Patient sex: F
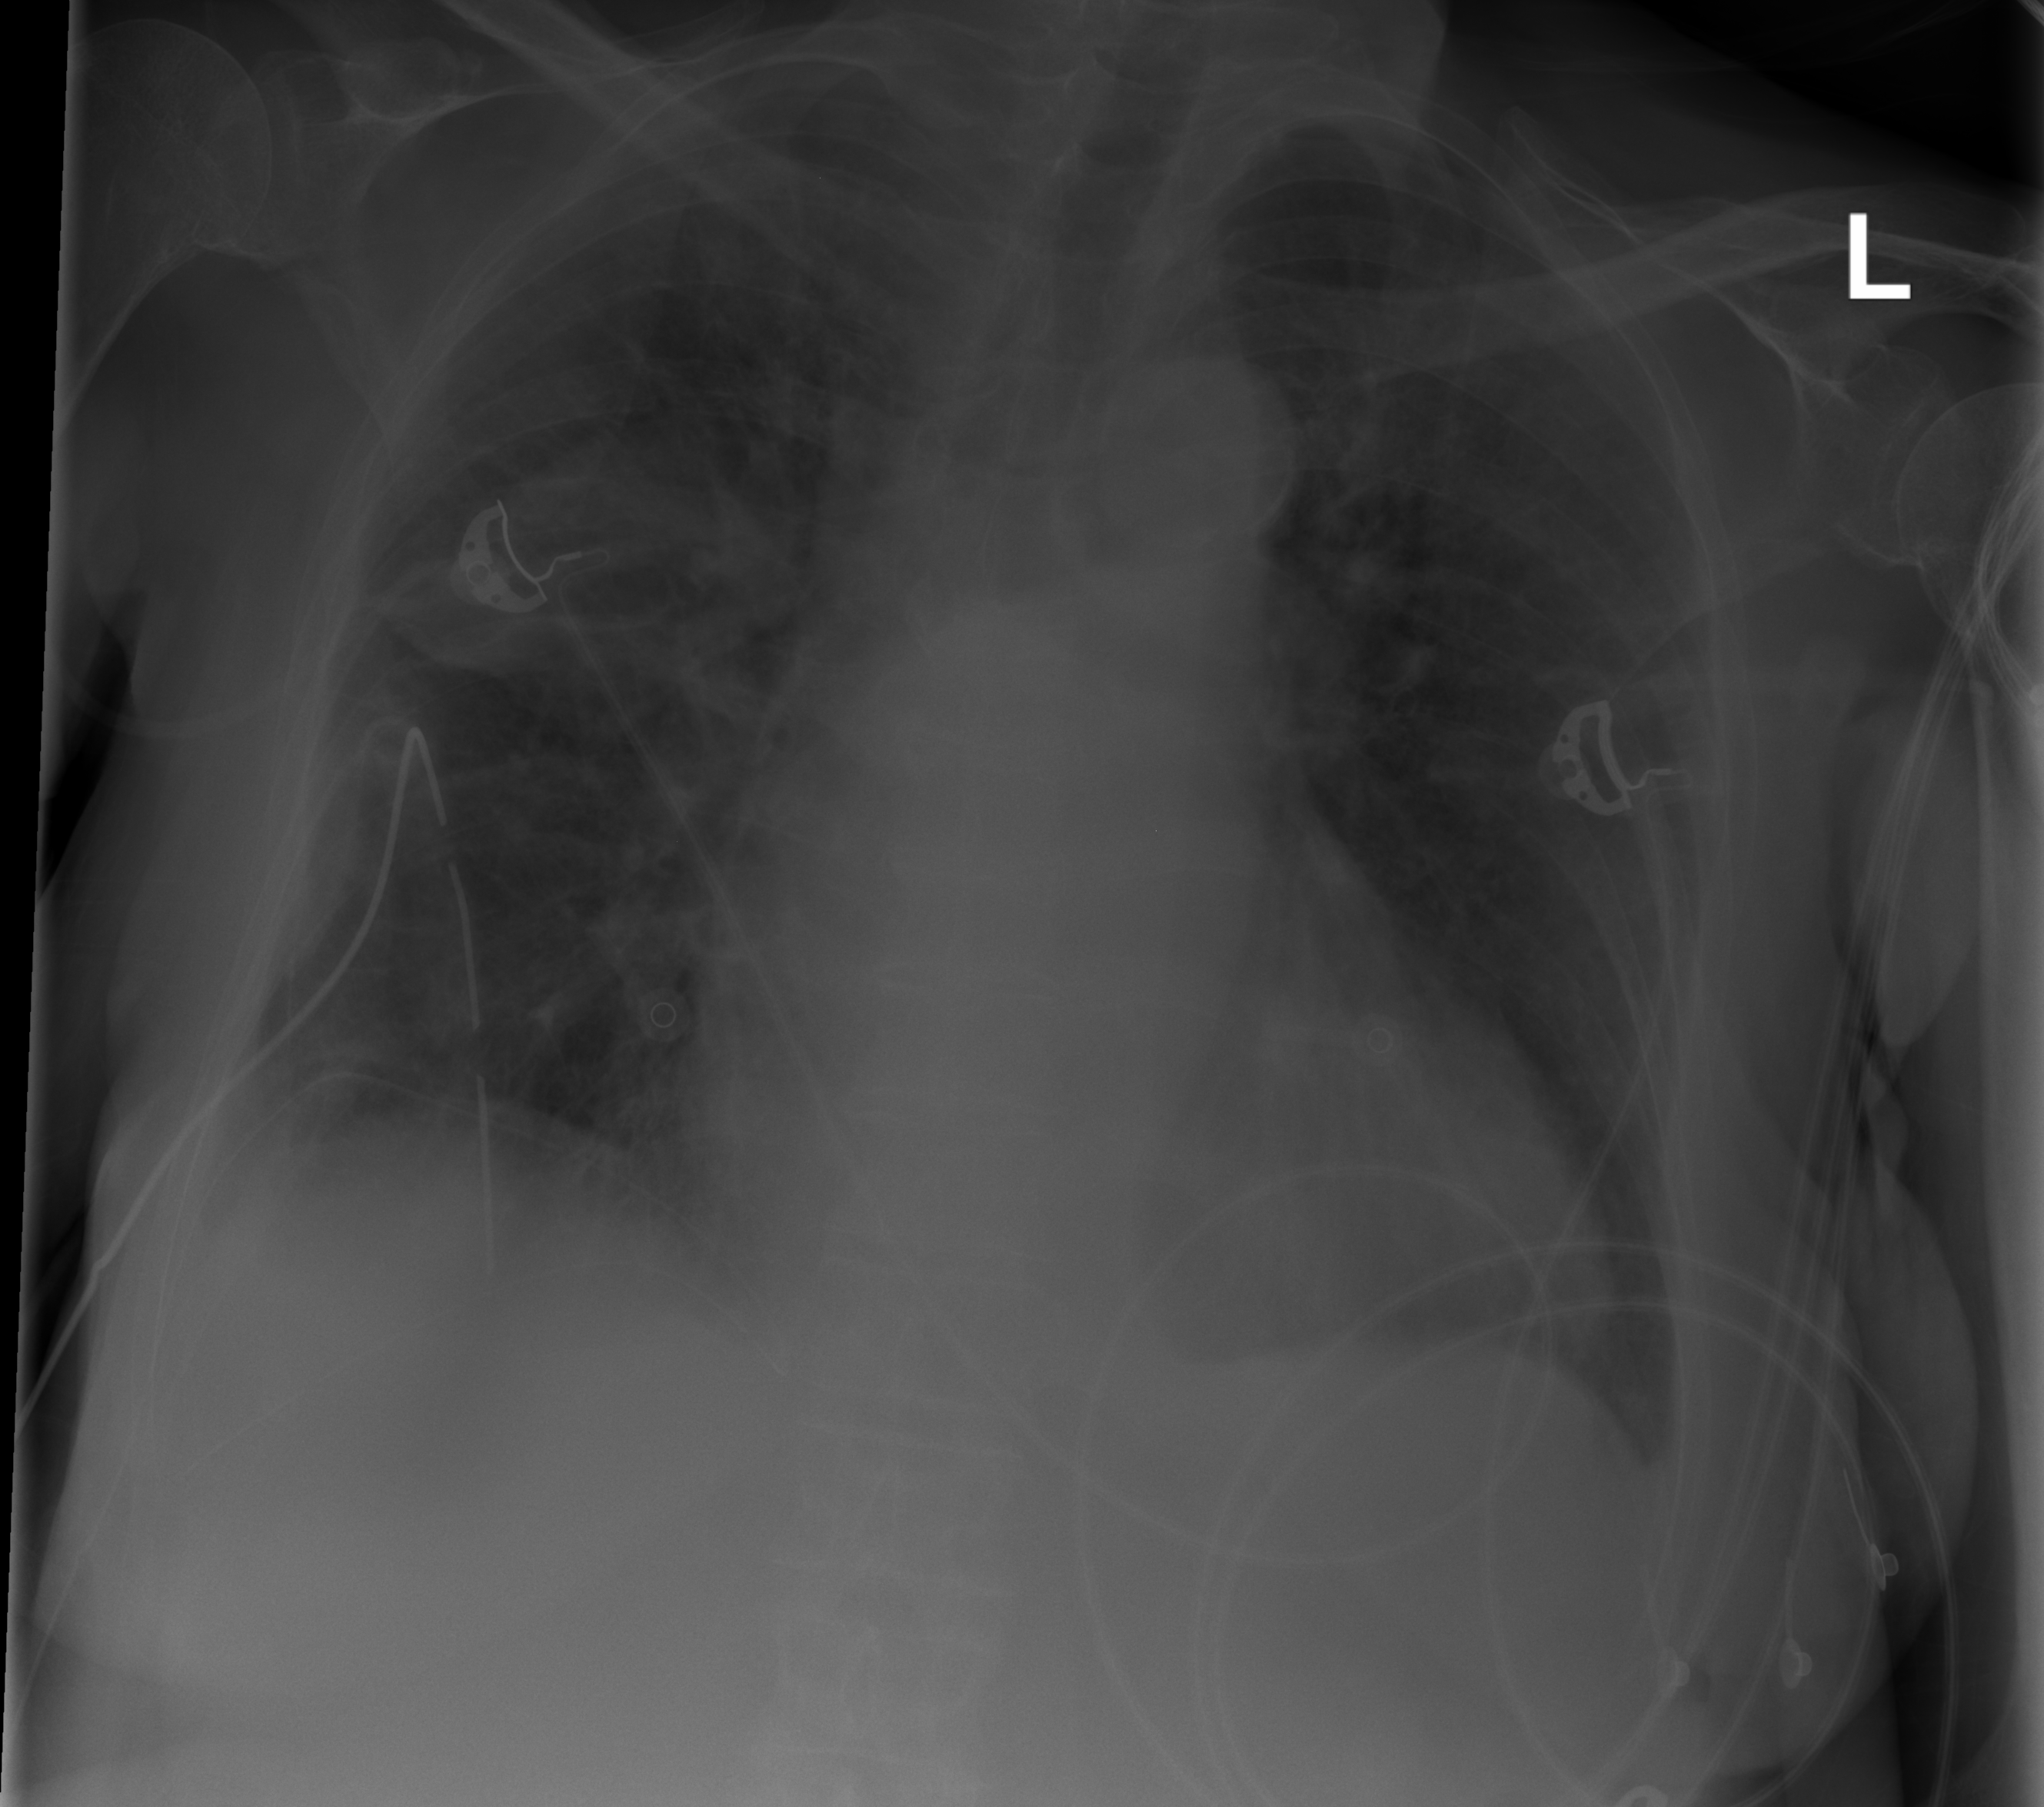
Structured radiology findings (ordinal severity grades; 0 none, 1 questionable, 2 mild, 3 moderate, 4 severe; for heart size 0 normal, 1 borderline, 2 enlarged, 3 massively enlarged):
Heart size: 2
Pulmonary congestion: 1
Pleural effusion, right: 0
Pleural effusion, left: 1
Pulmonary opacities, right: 0
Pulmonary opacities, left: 0
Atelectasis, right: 2
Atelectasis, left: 1